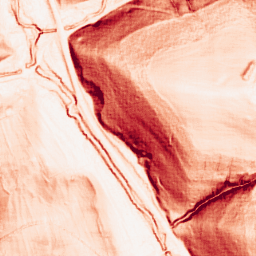
Category: morphological
Decomposition family: morphological_square
Decomposition parameters: operation: gradient
size: 3
Upsampling method: sinc_blackman
Upsampling parameters: scale: 4
kernel_size: 8
Upsampling scale: 4